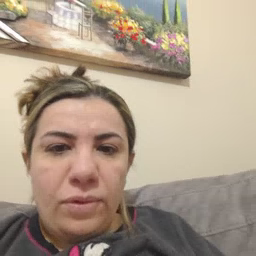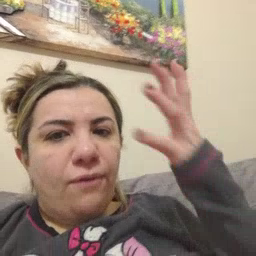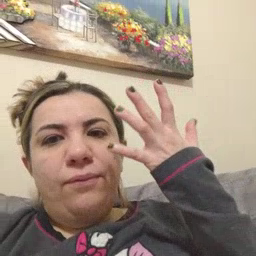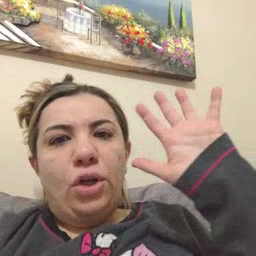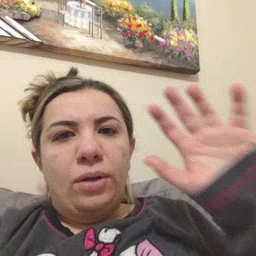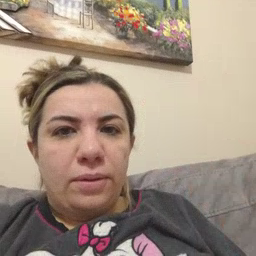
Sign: finish